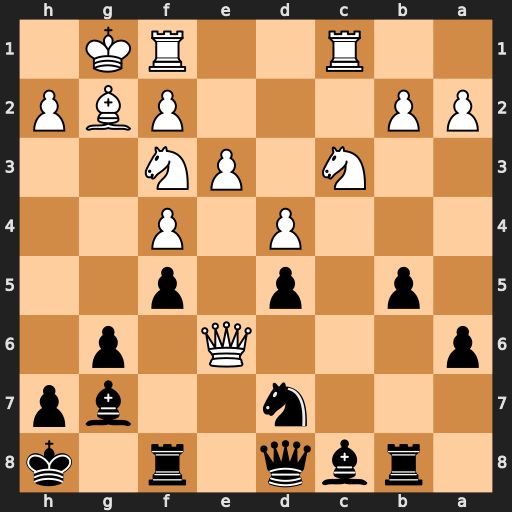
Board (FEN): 1rbq1r1k/3n2bp/p3Q1p1/1p1p1p2/3P1P2/2N1PN2/PP3PBP/2R2RK1
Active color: b
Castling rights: -
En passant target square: -
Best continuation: Nb6 Qc6 Rf6